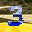
Label: 3